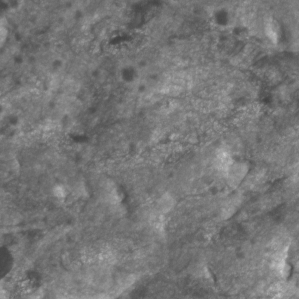
Label: non_frost